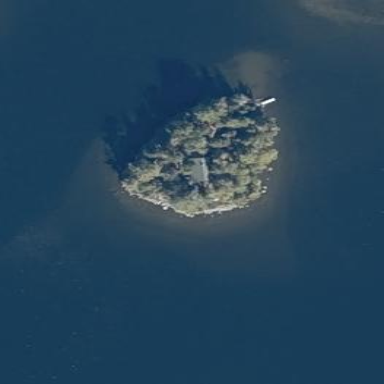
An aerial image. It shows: Islet.